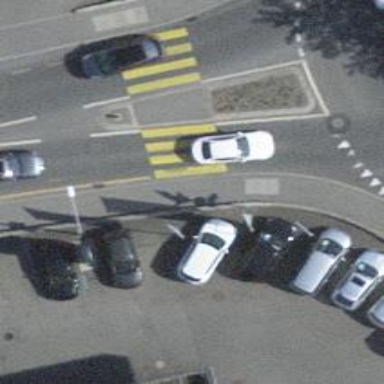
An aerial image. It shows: Kerb barrier.